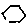
Label: hexagon